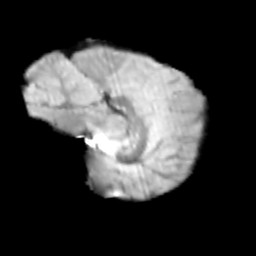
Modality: T2w
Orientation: sagittal
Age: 9
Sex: female
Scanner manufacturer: siemens
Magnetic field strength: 3 T
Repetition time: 3.8 s
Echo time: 0.07 s